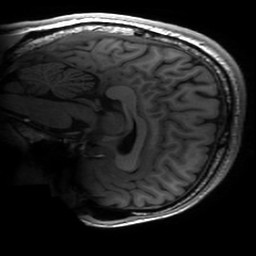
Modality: T1w
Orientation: sagittal
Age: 28
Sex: female
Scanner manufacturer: ge
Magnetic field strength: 3 T
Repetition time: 0.00724 s
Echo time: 0.0027 s